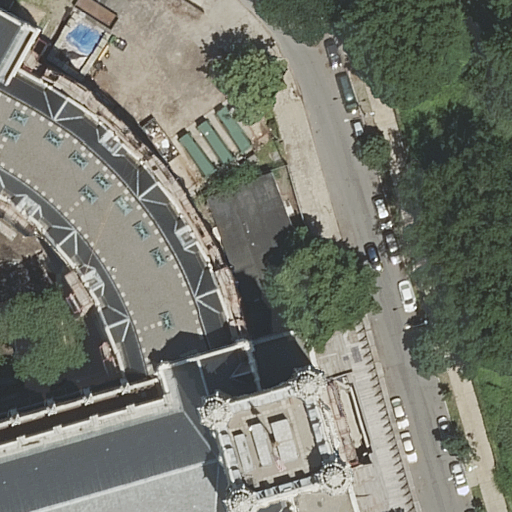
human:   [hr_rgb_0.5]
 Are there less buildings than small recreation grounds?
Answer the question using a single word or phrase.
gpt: no

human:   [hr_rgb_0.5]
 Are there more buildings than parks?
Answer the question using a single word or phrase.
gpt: yes

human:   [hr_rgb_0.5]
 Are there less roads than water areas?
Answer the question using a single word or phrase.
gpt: no

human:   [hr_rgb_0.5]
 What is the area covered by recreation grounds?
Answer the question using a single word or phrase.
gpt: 688m2

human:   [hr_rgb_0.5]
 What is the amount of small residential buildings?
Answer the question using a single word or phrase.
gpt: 1

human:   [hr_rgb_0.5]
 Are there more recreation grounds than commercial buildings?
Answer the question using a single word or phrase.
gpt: yes

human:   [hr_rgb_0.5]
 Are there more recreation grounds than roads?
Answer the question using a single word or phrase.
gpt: no

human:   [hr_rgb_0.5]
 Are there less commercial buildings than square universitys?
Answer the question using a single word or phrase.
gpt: no

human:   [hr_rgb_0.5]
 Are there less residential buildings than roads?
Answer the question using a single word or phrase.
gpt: no

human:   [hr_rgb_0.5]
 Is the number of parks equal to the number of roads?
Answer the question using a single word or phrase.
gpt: yes

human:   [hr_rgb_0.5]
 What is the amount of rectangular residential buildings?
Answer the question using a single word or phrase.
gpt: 2

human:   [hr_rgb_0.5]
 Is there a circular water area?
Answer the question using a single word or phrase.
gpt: no

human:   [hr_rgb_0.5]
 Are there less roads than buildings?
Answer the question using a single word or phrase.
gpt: yes

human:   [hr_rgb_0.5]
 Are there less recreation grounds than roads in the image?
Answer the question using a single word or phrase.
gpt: no

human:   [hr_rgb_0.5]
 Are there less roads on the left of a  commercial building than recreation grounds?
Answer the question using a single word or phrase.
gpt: yes

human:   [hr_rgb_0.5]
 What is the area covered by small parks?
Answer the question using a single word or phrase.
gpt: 0m2

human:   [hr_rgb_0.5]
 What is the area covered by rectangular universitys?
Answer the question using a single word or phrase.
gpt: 29m2

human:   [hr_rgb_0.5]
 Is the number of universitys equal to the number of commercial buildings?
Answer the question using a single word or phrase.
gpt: no

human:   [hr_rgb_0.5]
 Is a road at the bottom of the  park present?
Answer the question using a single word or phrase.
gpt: no

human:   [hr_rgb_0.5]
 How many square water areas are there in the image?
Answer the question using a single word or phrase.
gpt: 0

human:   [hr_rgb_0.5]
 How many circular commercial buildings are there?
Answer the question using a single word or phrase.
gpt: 0

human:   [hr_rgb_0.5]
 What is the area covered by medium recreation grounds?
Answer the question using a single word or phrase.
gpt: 0m2

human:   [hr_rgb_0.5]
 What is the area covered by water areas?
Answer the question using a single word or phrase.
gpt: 0m2

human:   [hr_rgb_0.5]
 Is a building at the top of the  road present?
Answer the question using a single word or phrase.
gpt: yes

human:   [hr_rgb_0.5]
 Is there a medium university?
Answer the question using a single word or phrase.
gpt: no

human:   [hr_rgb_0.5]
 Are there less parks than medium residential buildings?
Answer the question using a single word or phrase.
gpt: no

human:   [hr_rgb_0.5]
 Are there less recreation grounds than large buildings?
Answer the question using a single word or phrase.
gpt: no

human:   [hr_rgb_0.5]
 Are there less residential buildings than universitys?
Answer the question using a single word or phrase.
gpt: no

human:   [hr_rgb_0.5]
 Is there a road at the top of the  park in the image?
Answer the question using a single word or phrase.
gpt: yes

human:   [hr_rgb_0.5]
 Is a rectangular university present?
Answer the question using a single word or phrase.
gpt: yes

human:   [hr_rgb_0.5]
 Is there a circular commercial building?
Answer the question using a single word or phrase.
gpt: no

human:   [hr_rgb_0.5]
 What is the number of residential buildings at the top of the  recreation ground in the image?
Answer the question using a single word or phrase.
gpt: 2

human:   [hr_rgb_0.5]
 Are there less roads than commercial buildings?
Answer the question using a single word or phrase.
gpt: no

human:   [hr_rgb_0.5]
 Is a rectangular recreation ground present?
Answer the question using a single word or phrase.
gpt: yes

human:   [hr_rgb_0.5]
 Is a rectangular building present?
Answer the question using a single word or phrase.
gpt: yes

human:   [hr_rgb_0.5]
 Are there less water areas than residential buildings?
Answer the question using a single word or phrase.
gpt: yes

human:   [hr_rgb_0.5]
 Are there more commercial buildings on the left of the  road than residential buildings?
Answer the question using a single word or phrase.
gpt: no